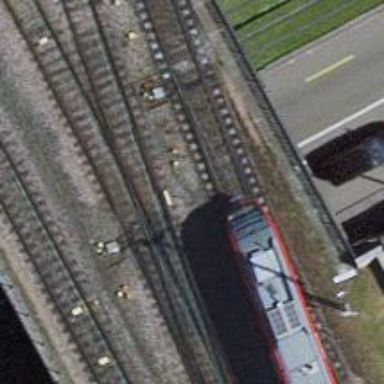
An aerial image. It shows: Railway switch with the turnout on the left side.